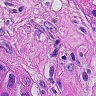
Metastatic tissue present: yes